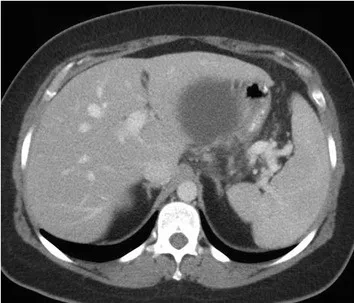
Sleeve compression (axial CT image).
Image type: radiology (ct)